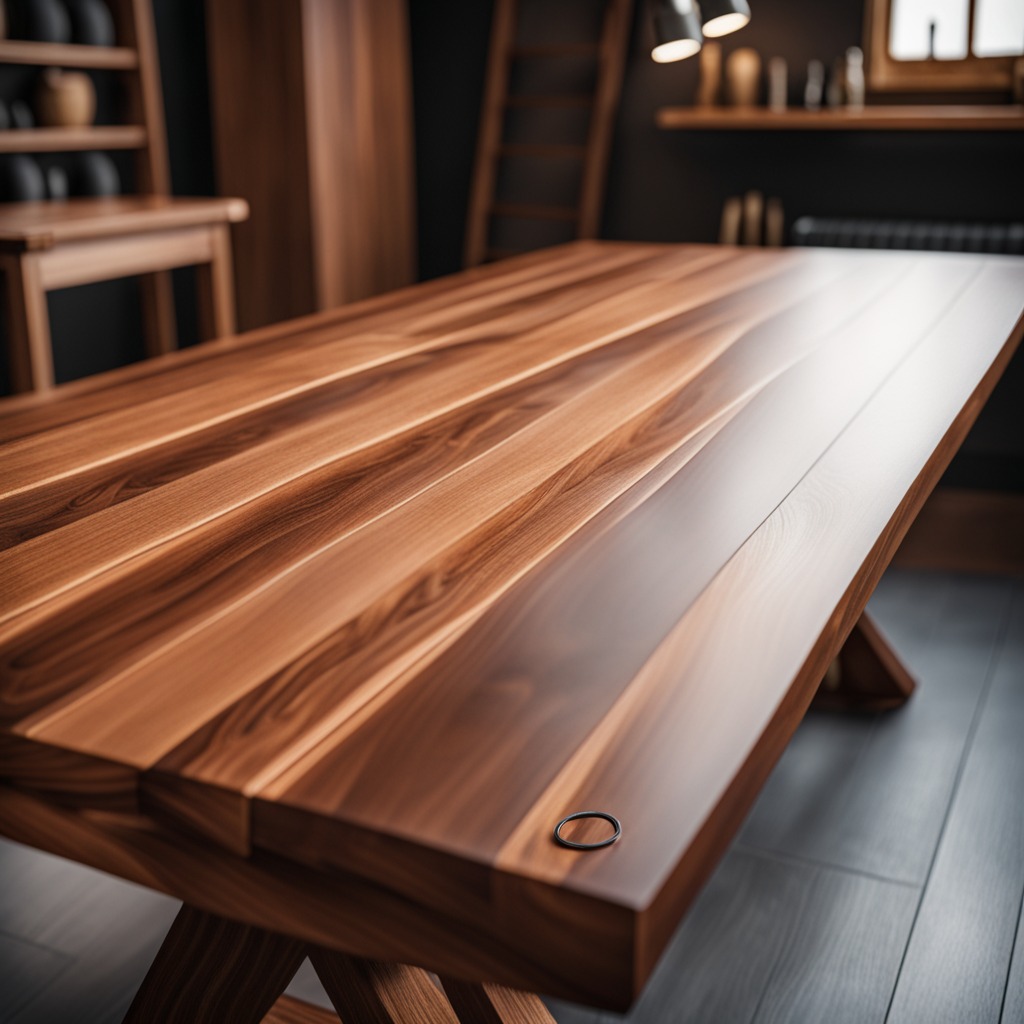
A rubber O-ring is lying on a wooden table in a carpentry studio.